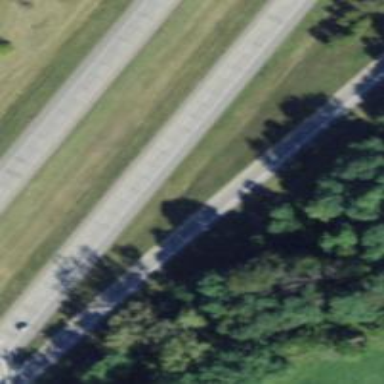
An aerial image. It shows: Asphalt motorway.